Question: I want to plot the distribution of the following <URL>.
If I do the following in Python using Pandas DataFrame:
'df['maxnet'].hist(bins=10,range=(5,11), grid=False, alpha=0.3, histtype="stepfilled")'
I get the following figure:

As you can see, I don't have the x-axis values centered under each bar. I want the x-values (6, 7, 8, 9, 10) to be centered under the bar. How can I do that?
Also, if I want to change the x-axis label for (Dec6, Dec7, Dec8, Dec9, Dec10), still centered under each bar, how can I do that?
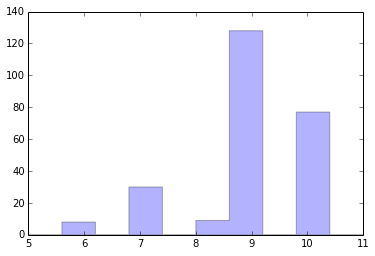
Answer: From the suggestion of BrenBarn, I was able solve my problem. Here's my solution:
'bar = pd.DataFrame(maxdf['maxnet'].value_counts()) bar = bar.sort() bar.plot(kind='bar')'